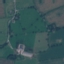
Land use / land cover: Pasture